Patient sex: M
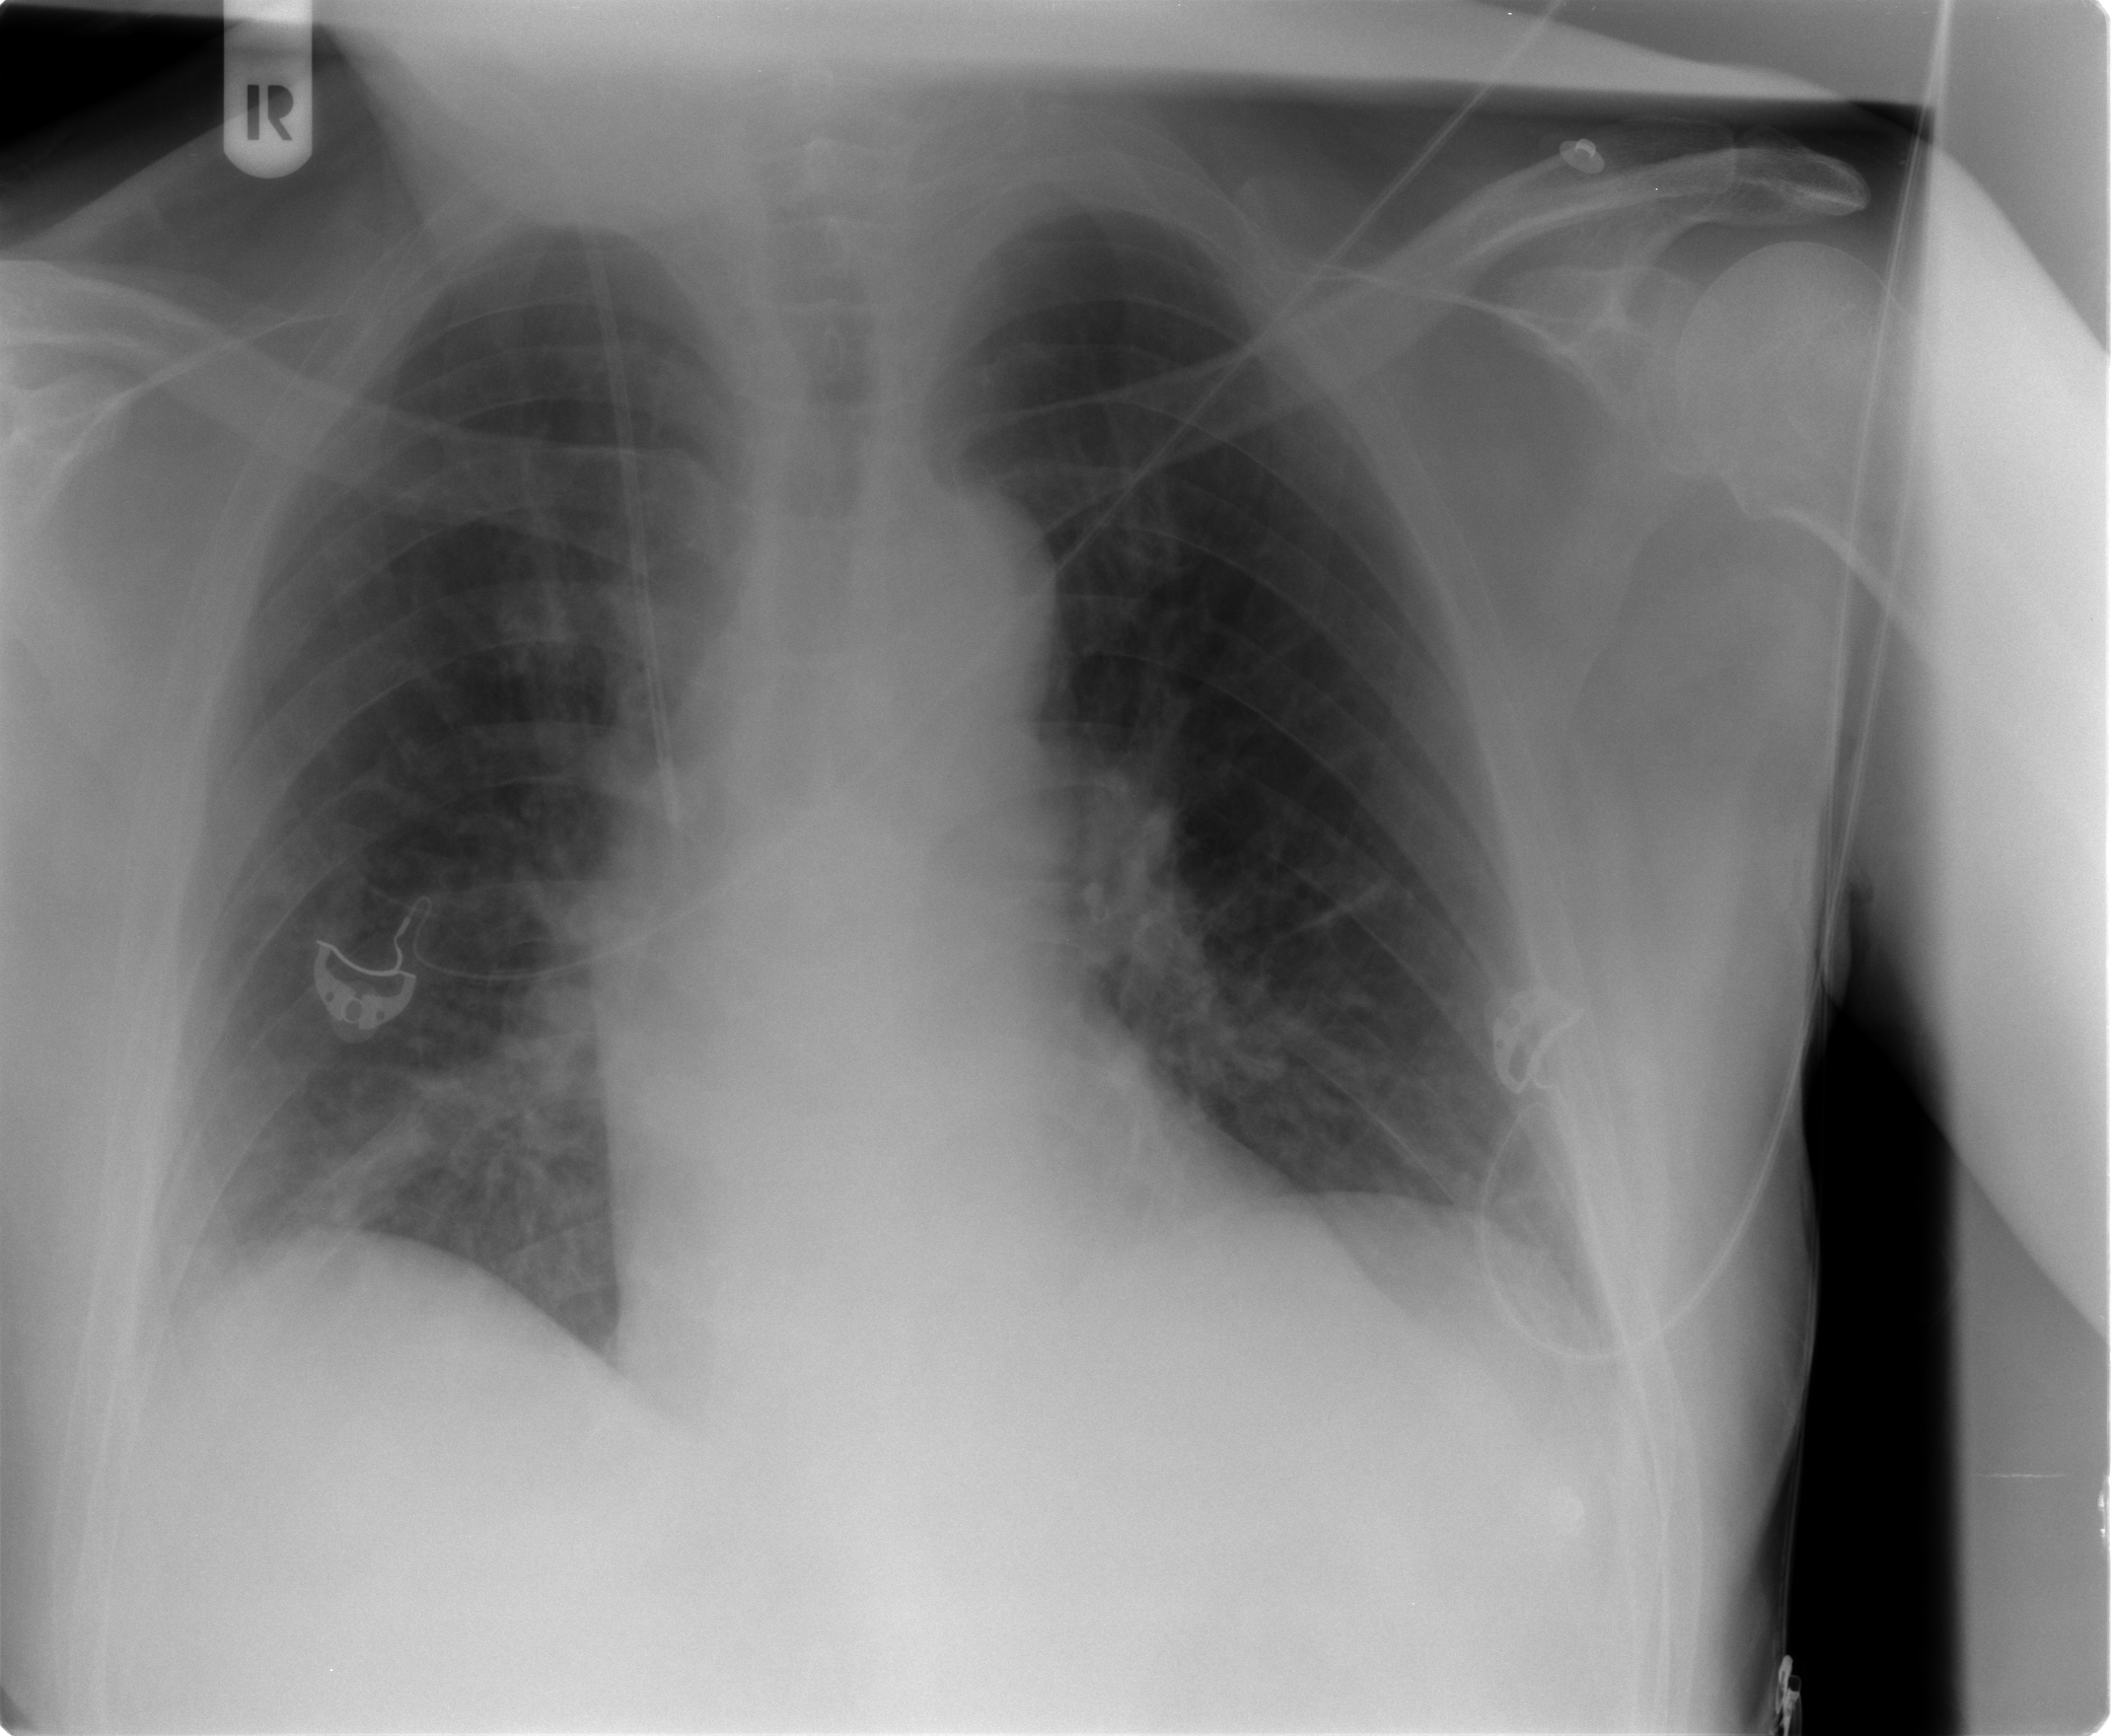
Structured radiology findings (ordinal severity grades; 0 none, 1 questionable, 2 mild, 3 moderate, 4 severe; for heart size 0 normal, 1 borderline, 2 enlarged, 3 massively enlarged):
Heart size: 0
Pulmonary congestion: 0
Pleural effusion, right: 0
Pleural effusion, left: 0
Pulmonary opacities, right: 0
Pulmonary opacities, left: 0
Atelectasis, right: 1
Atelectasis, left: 0